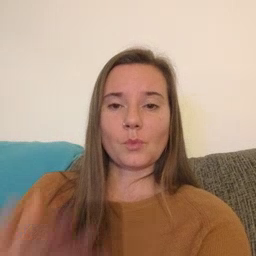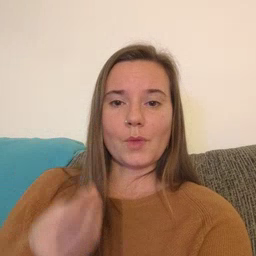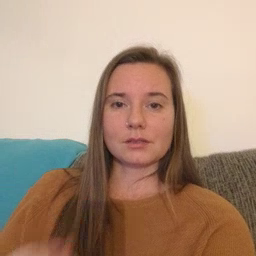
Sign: wet